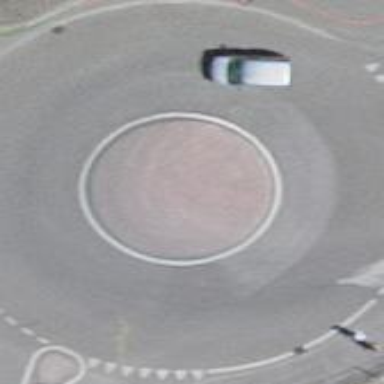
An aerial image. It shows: Residential road that intersects with roundabout.